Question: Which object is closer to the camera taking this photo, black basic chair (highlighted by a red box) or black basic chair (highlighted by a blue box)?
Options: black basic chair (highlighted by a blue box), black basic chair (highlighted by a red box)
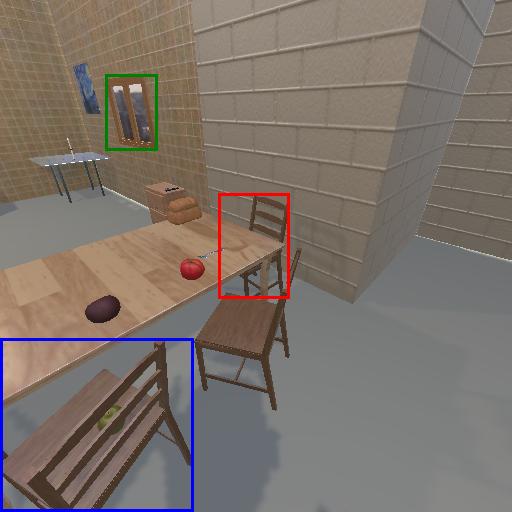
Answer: black basic chair (highlighted by a blue box)